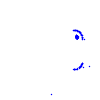
Particle: pion